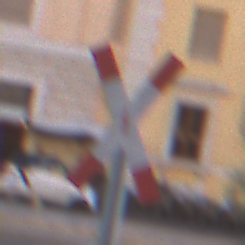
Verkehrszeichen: Andreaskreuz
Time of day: SunriseSunset
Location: Outdoor (Urban)
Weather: Clear
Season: NotSpecified
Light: Natural